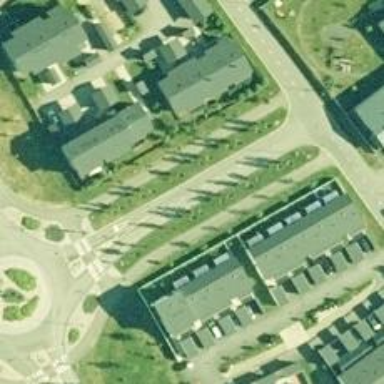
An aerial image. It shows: Residential road with separate asphalt sidewalk.